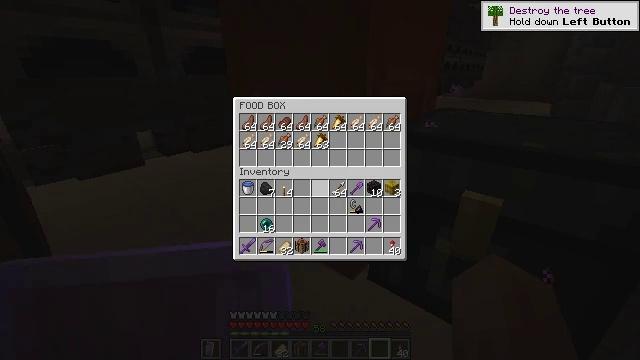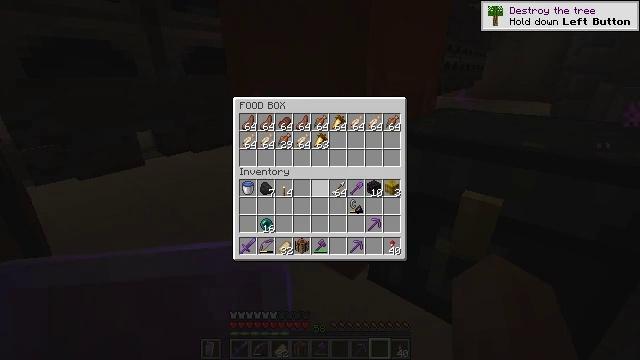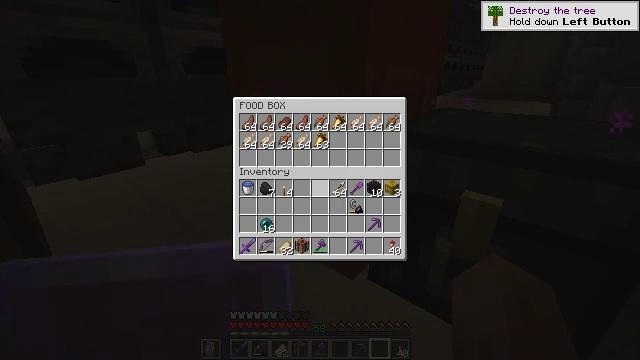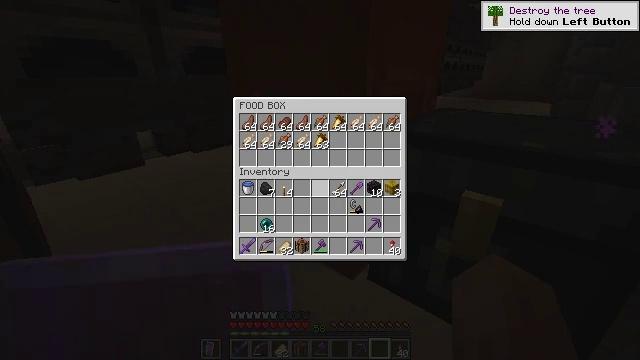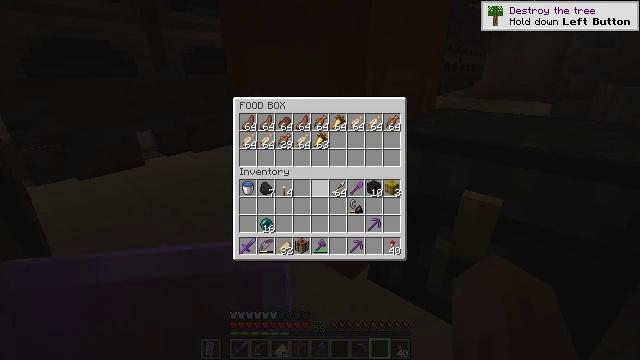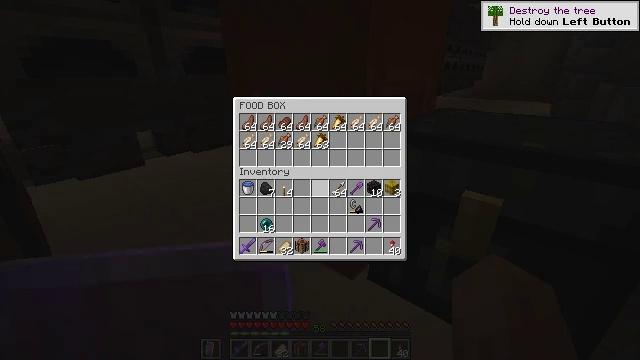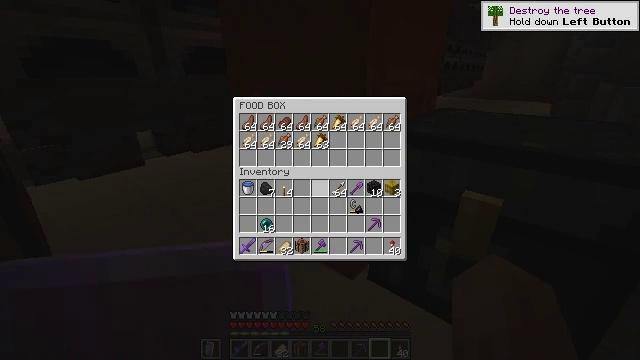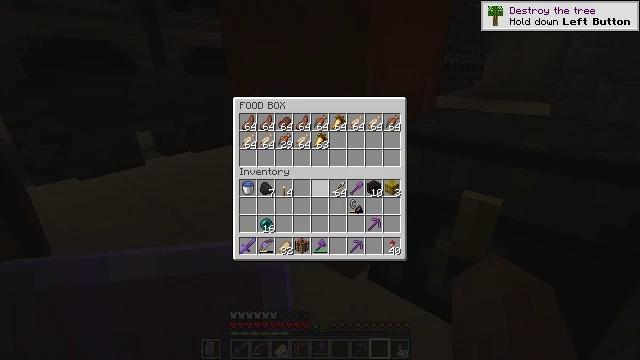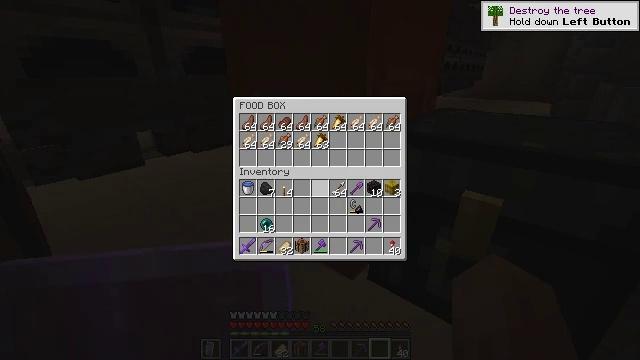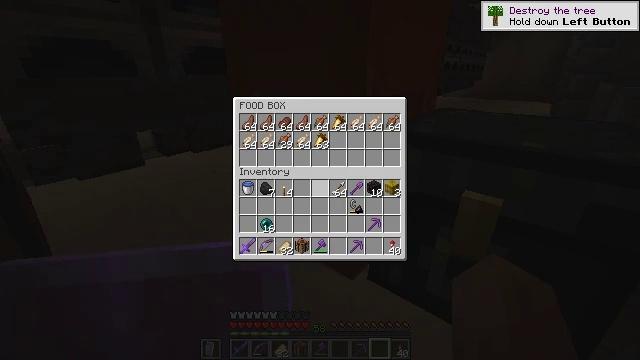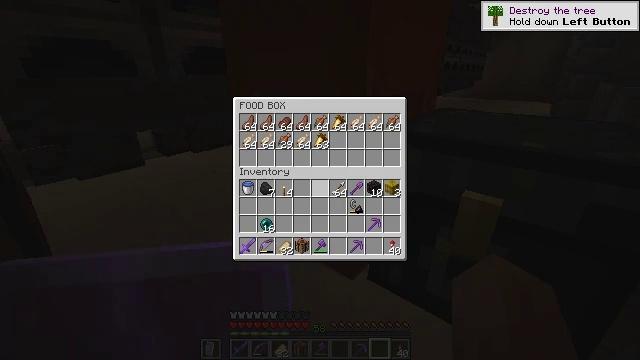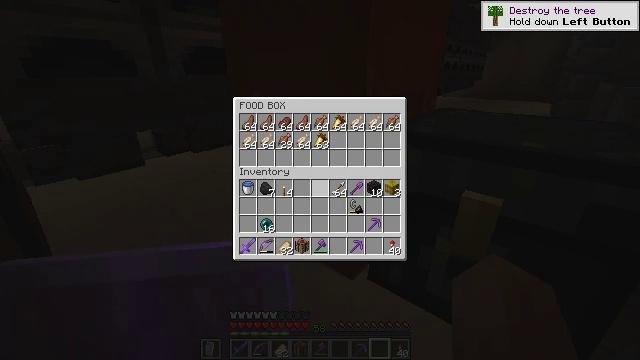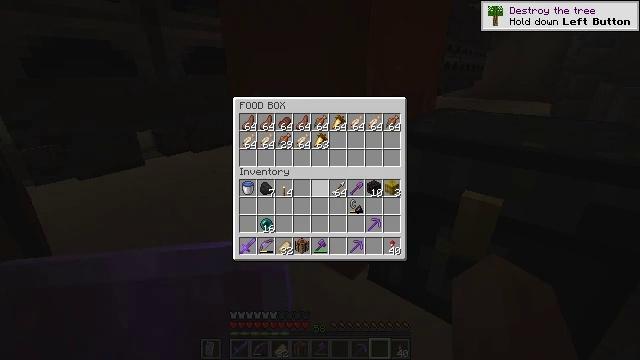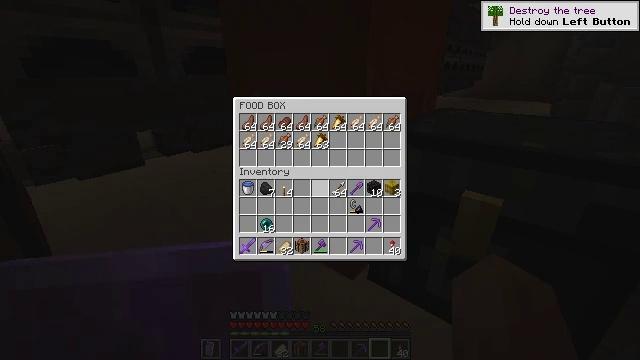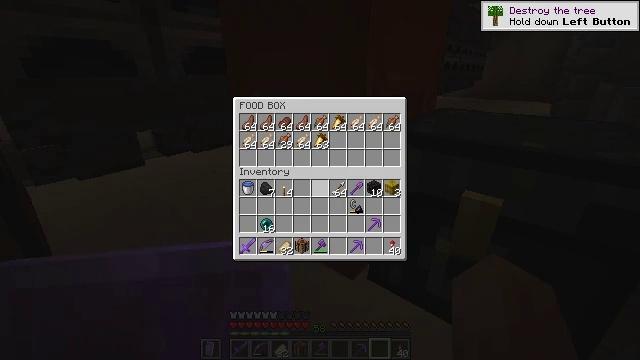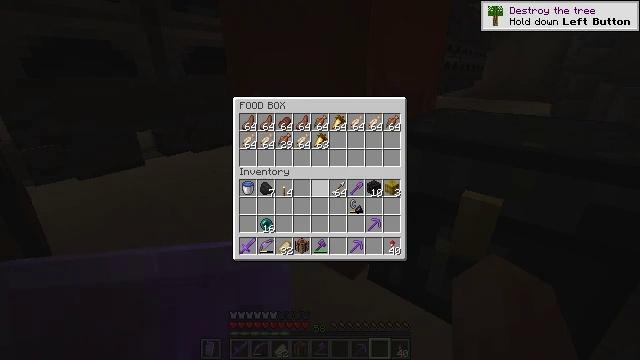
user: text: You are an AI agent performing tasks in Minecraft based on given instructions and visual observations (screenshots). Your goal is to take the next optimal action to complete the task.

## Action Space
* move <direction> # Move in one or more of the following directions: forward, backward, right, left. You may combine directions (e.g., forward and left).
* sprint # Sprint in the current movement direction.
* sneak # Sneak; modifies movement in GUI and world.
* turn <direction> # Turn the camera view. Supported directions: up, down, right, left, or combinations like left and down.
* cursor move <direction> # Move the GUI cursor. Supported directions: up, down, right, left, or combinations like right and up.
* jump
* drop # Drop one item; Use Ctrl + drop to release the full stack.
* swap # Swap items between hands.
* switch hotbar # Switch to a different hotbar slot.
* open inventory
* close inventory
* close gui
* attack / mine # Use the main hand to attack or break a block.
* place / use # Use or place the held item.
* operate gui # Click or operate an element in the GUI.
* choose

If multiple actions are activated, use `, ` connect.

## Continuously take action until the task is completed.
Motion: motion action
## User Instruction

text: Harvest the orange shulker box.
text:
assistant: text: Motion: no_op
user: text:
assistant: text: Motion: no_op
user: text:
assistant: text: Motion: no_op
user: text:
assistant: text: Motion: no_op
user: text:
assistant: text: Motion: no_op
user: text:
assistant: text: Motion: no_op
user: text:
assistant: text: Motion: no_op
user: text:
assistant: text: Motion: no_op
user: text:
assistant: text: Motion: no_op
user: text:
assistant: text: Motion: no_op
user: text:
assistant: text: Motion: no_op
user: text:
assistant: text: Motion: no_op
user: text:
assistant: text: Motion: no_op
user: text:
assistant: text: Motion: no_op
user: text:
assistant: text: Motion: no_op
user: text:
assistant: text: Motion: no_op
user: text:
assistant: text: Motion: no_op
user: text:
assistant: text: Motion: no_op
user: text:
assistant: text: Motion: no_op
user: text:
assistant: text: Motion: no_op
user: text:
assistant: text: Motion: no_op
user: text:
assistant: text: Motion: no_op
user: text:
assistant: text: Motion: no_op
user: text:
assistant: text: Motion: no_op
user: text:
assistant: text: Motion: no_op
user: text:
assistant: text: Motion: no_op
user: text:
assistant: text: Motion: no_op
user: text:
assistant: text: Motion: no_op
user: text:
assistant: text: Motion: no_op
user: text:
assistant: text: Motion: no_op